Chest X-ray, PA view. Patient: 3 years old, sex F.
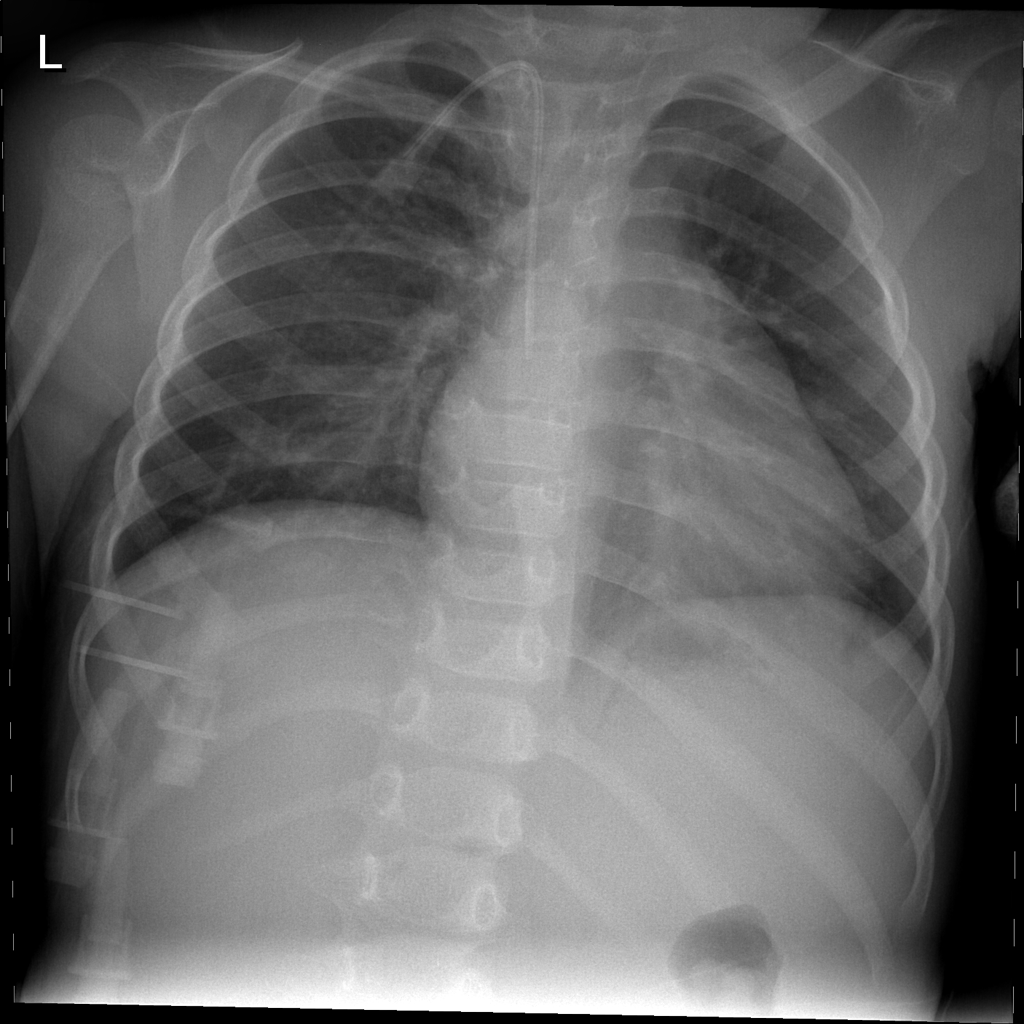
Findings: No Finding